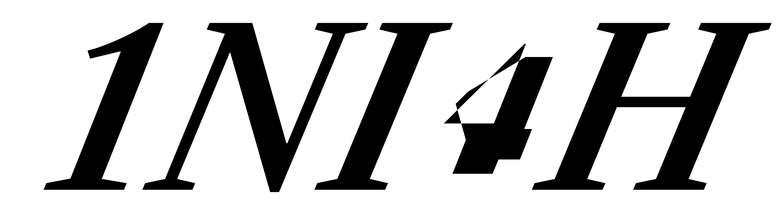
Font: LibreCaslonText-Italic_SemiBold_Italic